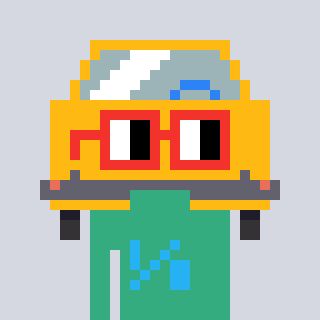
a pixel art character with square red glasses, a taxi-shaped head and a teal-colored body on a cool background